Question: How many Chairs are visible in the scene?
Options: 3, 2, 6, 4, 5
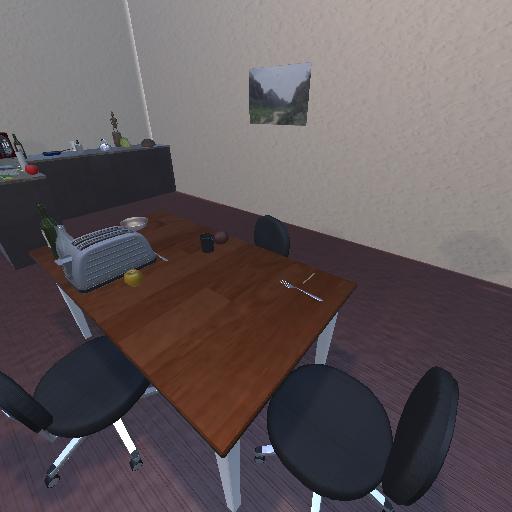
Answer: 3